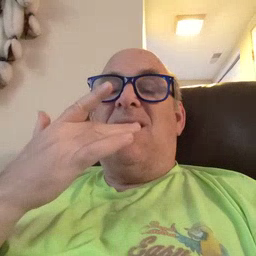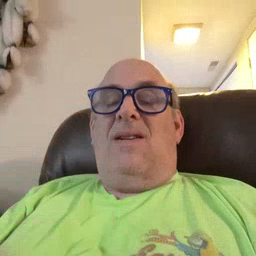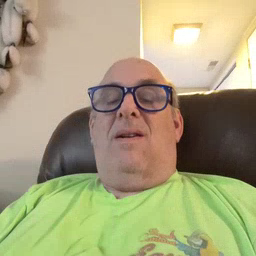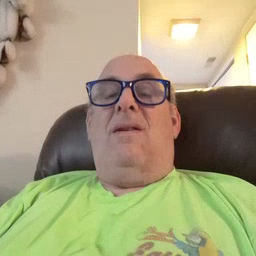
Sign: taste